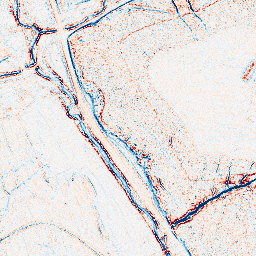
Category: edge_preserving
Decomposition family: anisotropic_diffusion
Decomposition parameters: iterations: 5
kappa: 100
gamma: 0.1
Upsampling method: cubic_catmull_rom
Upsampling parameters: scale: 2
Upsampling scale: 2